【题型】填空题　【知识点】平面几何　【难度】hard
如图，将边长为 1 的正五边形 $ABCDE$ 的各边延长，得到一个正五角星。若点 $P,Q$ 在正五角星的内部（含边界），则 $\overrightarrow{AP} \cdot \overrightarrow{AQ}$ 的最小值为 \underline{\quad\quad}。

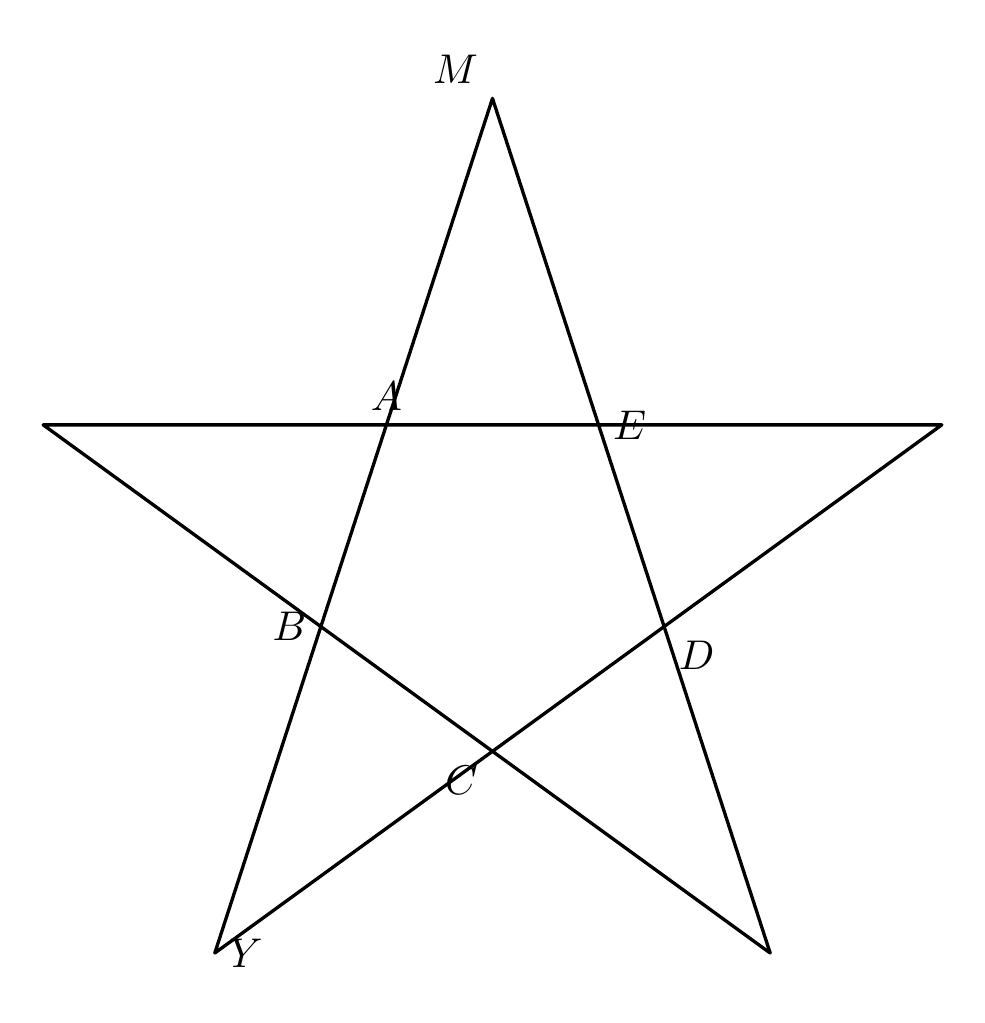
【解答】
\vspace{0.5em}
\textbf{【答案】} $-2 - \sqrt{5}$

\vspace{0.5em}
\textbf{【分析】}
按照 $PQ$ 所处的位置分类，结合向量数量积的几何意义及图形特征可得 $P,Q$ 点分别在图中的 $M,Y$ 处时取最小值，利用黄金分割即可求解。

\vspace{0.5em}
\textbf{【详解】}
要使 $\overrightarrow{AP} \cdot \overrightarrow{AQ}$ 最小，它们夹角必定为钝角或平角，若 $P,Q$ 在五角星内，只要延长 $AP,AQ$ 与边界相交于点 $P',Q'$，在保持 $\overrightarrow{AP},\overrightarrow{AQ}$ 夹角不变情形下，$|\overrightarrow{AP'}| > |\overrightarrow{AP}|$，$|\overrightarrow{AQ'}| > |\overrightarrow{AQ}|$，则 $\overrightarrow{AP'} \cdot \overrightarrow{AQ'} < \overrightarrow{AP} \cdot \overrightarrow{AQ}$，所以 $P,Q$ 必定在五角星边界上。先考察点 $P$ 位置，根据对称性，分两种情形：

1. 点 $P$ 在 $\triangle EYD$ 边 $DY$ 上：
   - ① 先考虑极端情形：若点 $P$ 与右顶点 $Y$ 重合，则 $\overrightarrow{AQ}$ 在 $\overrightarrow{AP}$ 上投影向量的模最长且与 $\overrightarrow{AP}$ 反向的就是 $\overrightarrow{AM}$（即 $Q$ 与 $M$ 重合），所以此时 $\overrightarrow{AP} \cdot \overrightarrow{AQ}$ 最小。

   - ② 再考虑一般情形：利用微调法分析，当点 $P$ 在边 $DY$ 上由 $Y$ 向 $D$ 移动时，$|\overrightarrow{AP}|$ 变小，且 $\overrightarrow{AQ}$ 在 $\overrightarrow{AP}$ 上投影向量的模 $|\overrightarrow{AM}|$ 也变小为 $|\overrightarrow{AH}|$，故 $\overrightarrow{AP} \cdot \overrightarrow{AQ}$ 变大，不合题意。

2. 点 $P$ 在 $\triangle CDF$ 的边 $DF$ 上：
   - ① 先考虑极端情形：若点 $P$ 与顶点 $F$ 重合，则此时 $|\overrightarrow{AF}| > |\overrightarrow{AY}|$，但注意到 $\overrightarrow{AQ}$ 在 $\overrightarrow{AP}$ 上投影向量的模最长且反向的是 $\overrightarrow{AG}$，且根据相交弦定理知：$|\overrightarrow{AY}| \cdot |\overrightarrow{AM}| > |\overrightarrow{AF}| \cdot |\overrightarrow{AG}|$，所以此时 $\overrightarrow{AY} \cdot \overrightarrow{AM} < \overrightarrow{AF} \cdot \overrightarrow{AG}$。

   - ② 再考虑一般情形：利用微调法分析，当点 $P$ 在边 $CF$ 上由 $F$ 向 $C$ 移动时，$|\overrightarrow{AP}|$ 变小，而 $\overrightarrow{AQ}$ 在 $\overrightarrow{AP}$ 上投影向量 $\overrightarrow{AJ}$ 的模会变大。过 $P$ 作 $AB$ 的垂线 $PN$，垂足为 $N$，则 $P,N,J,I$ 四点共圆，由相交弦定理知 $|\overrightarrow{AP}| \cdot |\overrightarrow{AJ}| = |\overrightarrow{AI}| \cdot |\overrightarrow{AN}| < |\overrightarrow{AI}| \cdot |\overrightarrow{AL}| = |\overrightarrow{AY}| \cdot |\overrightarrow{AM}|$，所以此时 $\overrightarrow{AY} \cdot \overrightarrow{AM} < \overrightarrow{AP} \cdot \overrightarrow{AJ}$。

如图：在顶角为 $36^\circ$ 的等腰三角形，设 $\frac{BC}{AC} = k$，取 $CD = BC$，则 $\frac{AB}{BC} = \frac{BC}{BD}$，所以 $\frac{a}{ka} = \frac{ka}{a - ka}$，解得 $k = \frac{\sqrt{5}-1}{2}$，所以 $\cos 72^\circ = \frac{\frac{1}{2}BC}{AC} = \frac{\sqrt{5}-1}{4}$。

综上，当 $P$，$Q$ 分别与顶点 $Y,M$ 重合时，$\overrightarrow{AP} \cdot \overrightarrow{AQ}$ 取最小值。

由于黄金分割比 $\because \frac{ED}{EY} = \frac{\sqrt{5}-1}{2}$，$\therefore \frac{AE}{EY} = \frac{\sqrt{5}-1}{2}$，而 $AE = 1$，则 $EY = \frac{\sqrt{5}+1}{2}$，同理 $AM = \frac{\sqrt{5}+1}{2}$，则 $AY = \frac{\sqrt{5}+1}{2} + 1 = \frac{3+\sqrt{5}}{2}$，

所以
\[
(\overrightarrow{AP} \cdot \overrightarrow{AQ})_{\min} = \overrightarrow{AY} \cdot \overrightarrow{AM} = -\frac{\sqrt{5}+1}{2} \times \frac{3+\sqrt{5}}{2} = -\frac{4\sqrt{5}+5+3}{4} = -\frac{4\sqrt{5}+8}{4} = -2 - \sqrt{5},
\]

故答案为：$-2 - \sqrt{5}$。

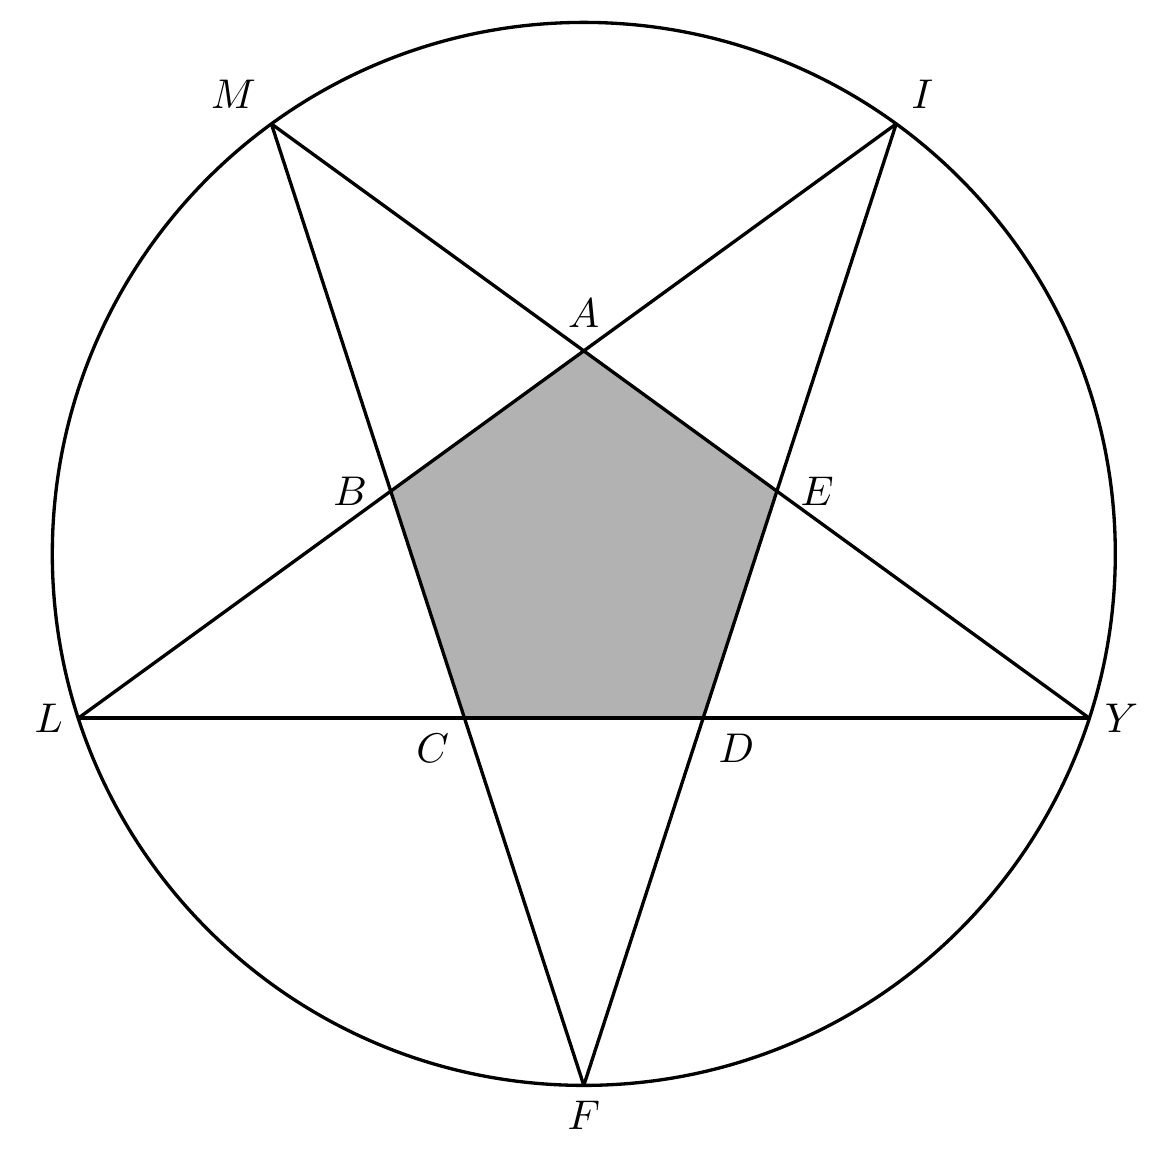
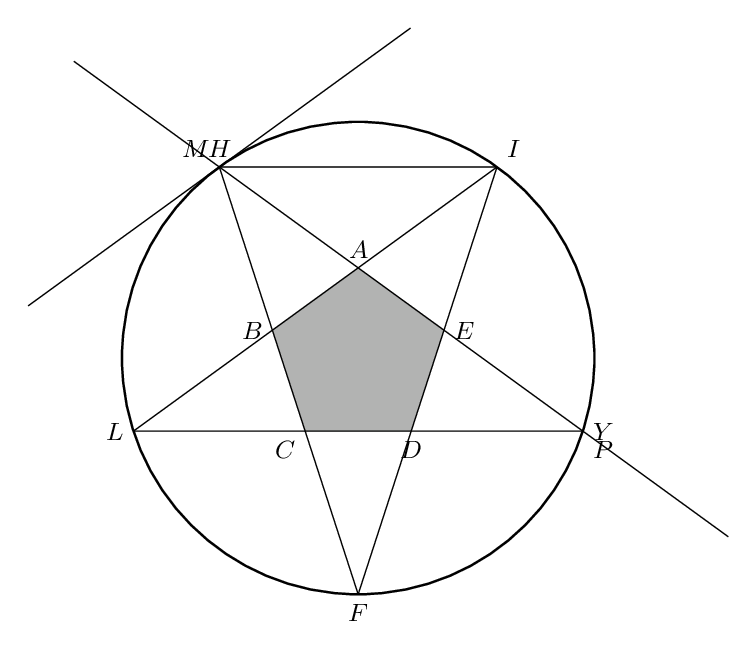
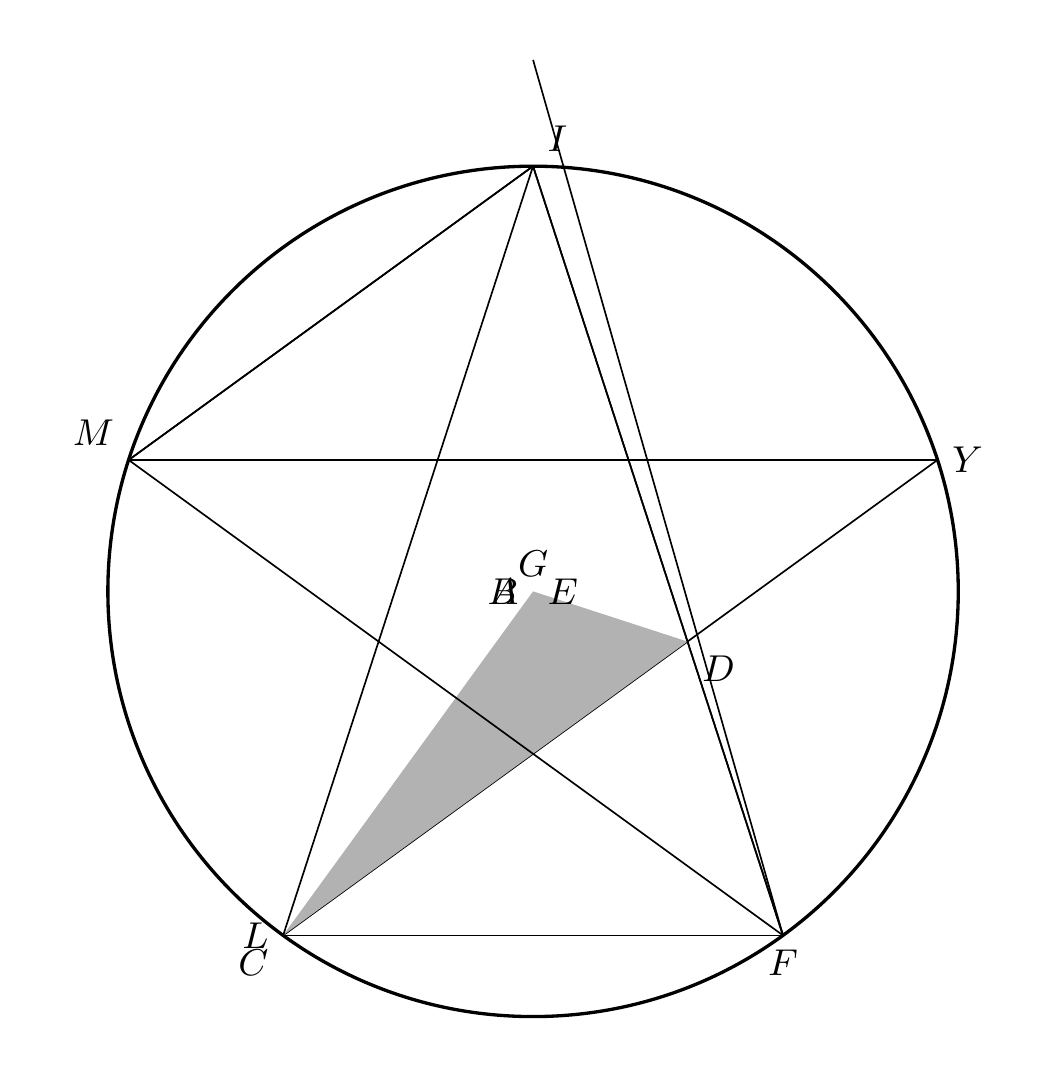
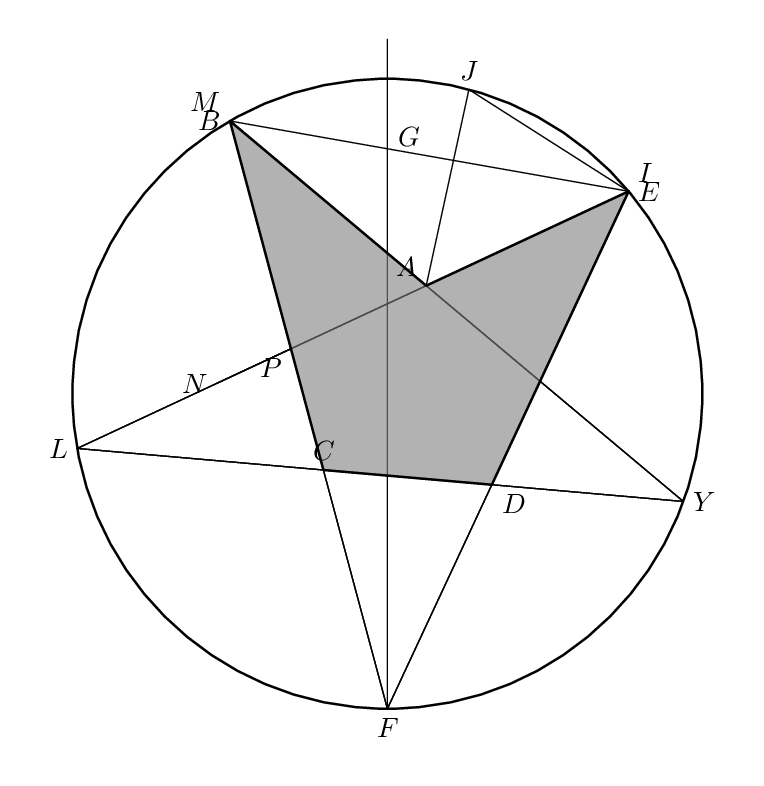
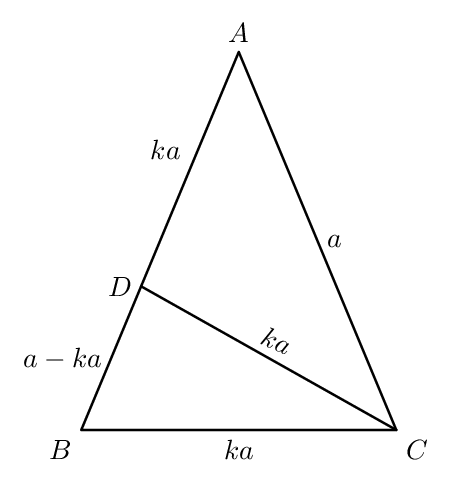